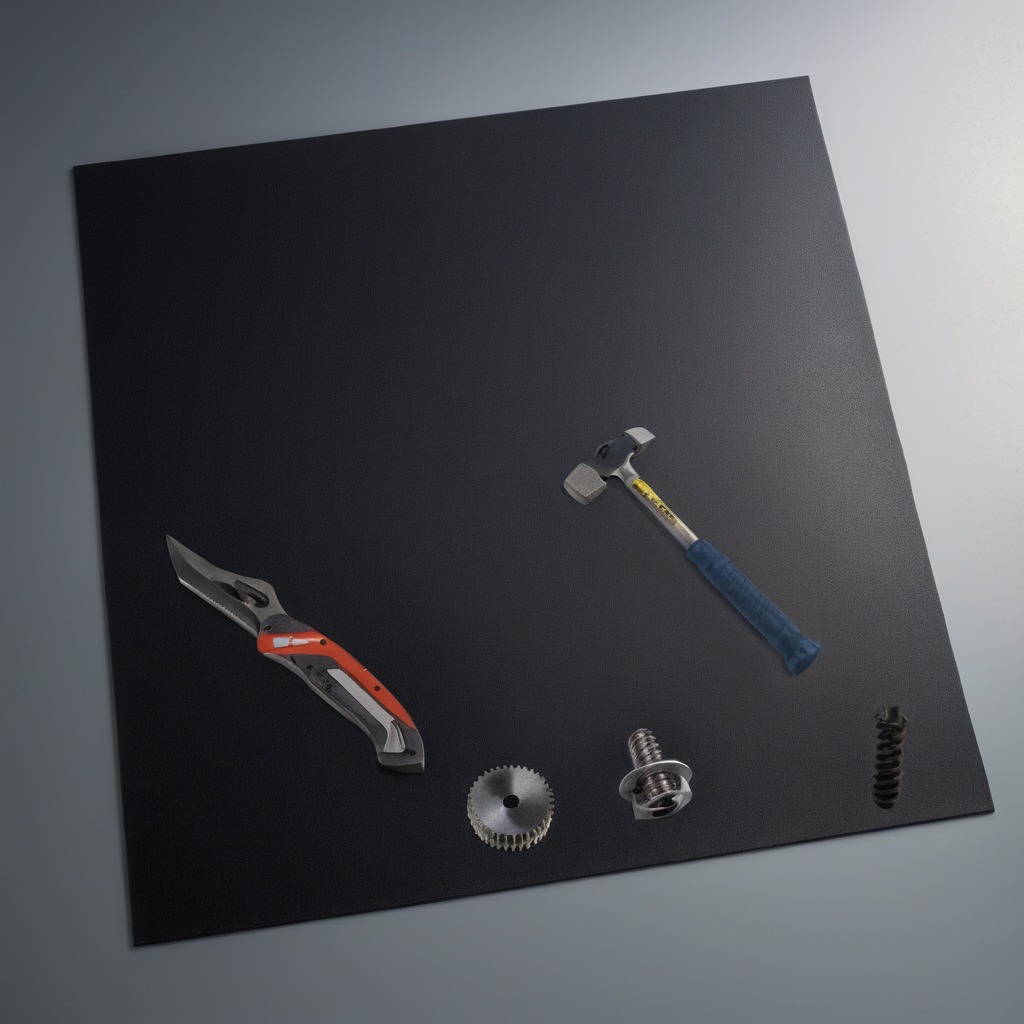
A gear with teeth, a knife, a screw, a hammer, and a coiled metal spring are lying on a clean granite tabletop inside a workshop under bright overhead lighting crisp shadows high clarity worn but beneath the mat